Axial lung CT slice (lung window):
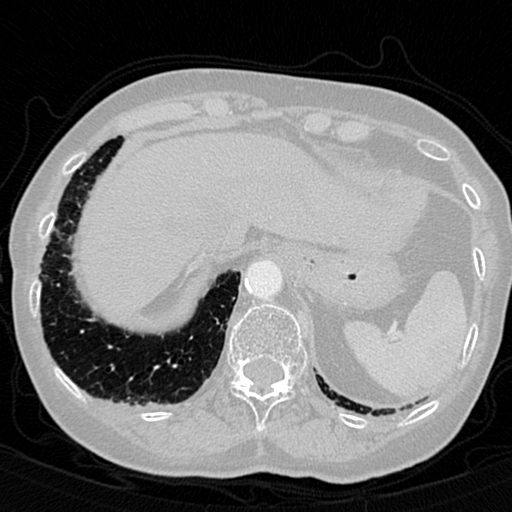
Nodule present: no